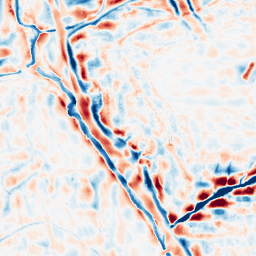
Category: wavelet
Decomposition family: wavelet_dwt
Decomposition parameters: wavelet: db4
level: 4
Upsampling method: sinc_hamming
Upsampling parameters: scale: 4
kernel_size: 8
Upsampling scale: 4